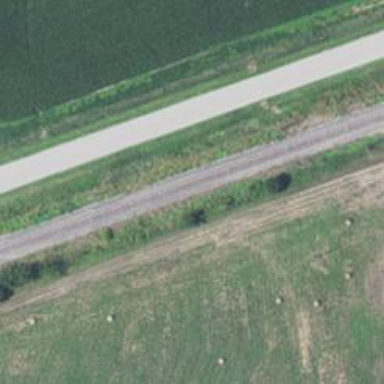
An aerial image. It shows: Railway track.